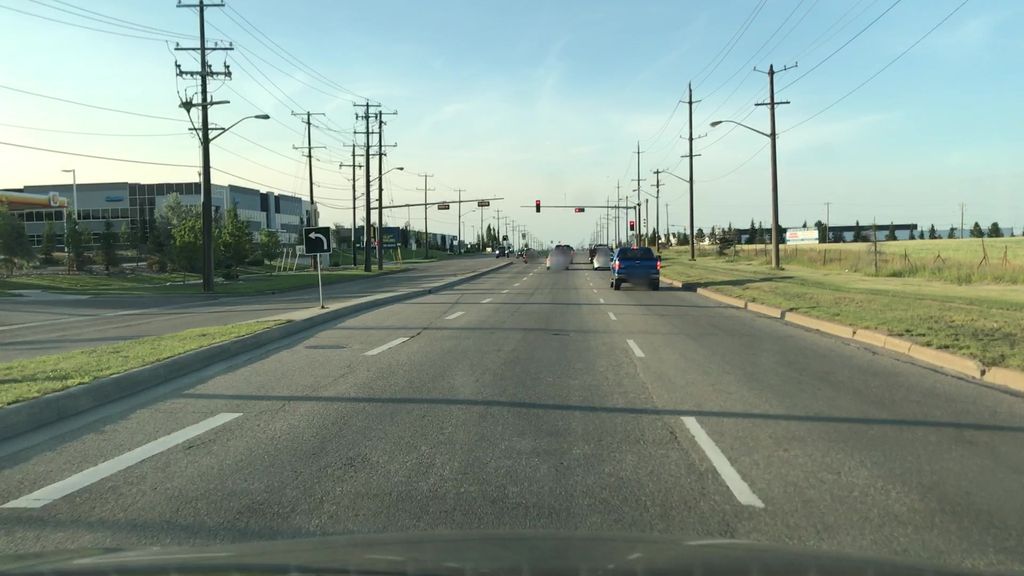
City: edmonton